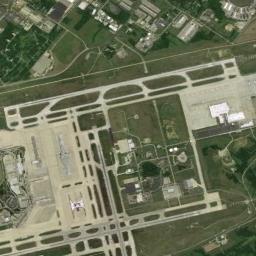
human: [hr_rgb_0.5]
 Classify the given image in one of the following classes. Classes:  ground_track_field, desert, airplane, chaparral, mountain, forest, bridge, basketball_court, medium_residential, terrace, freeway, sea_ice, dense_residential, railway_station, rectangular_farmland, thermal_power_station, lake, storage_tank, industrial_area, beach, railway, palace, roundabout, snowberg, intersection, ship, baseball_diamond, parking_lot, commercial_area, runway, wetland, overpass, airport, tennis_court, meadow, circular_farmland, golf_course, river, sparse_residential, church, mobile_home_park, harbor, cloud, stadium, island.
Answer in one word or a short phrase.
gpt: airport